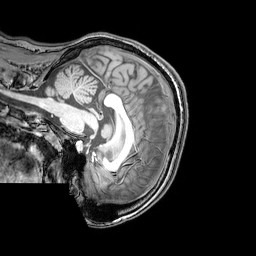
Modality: T1w
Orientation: sagittal
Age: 23
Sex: female
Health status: healthy
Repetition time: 0.081 s
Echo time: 0.037 s